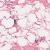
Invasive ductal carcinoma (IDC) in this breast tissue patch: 0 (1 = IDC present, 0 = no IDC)